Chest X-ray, AP view. Patient: 42 years old, sex M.
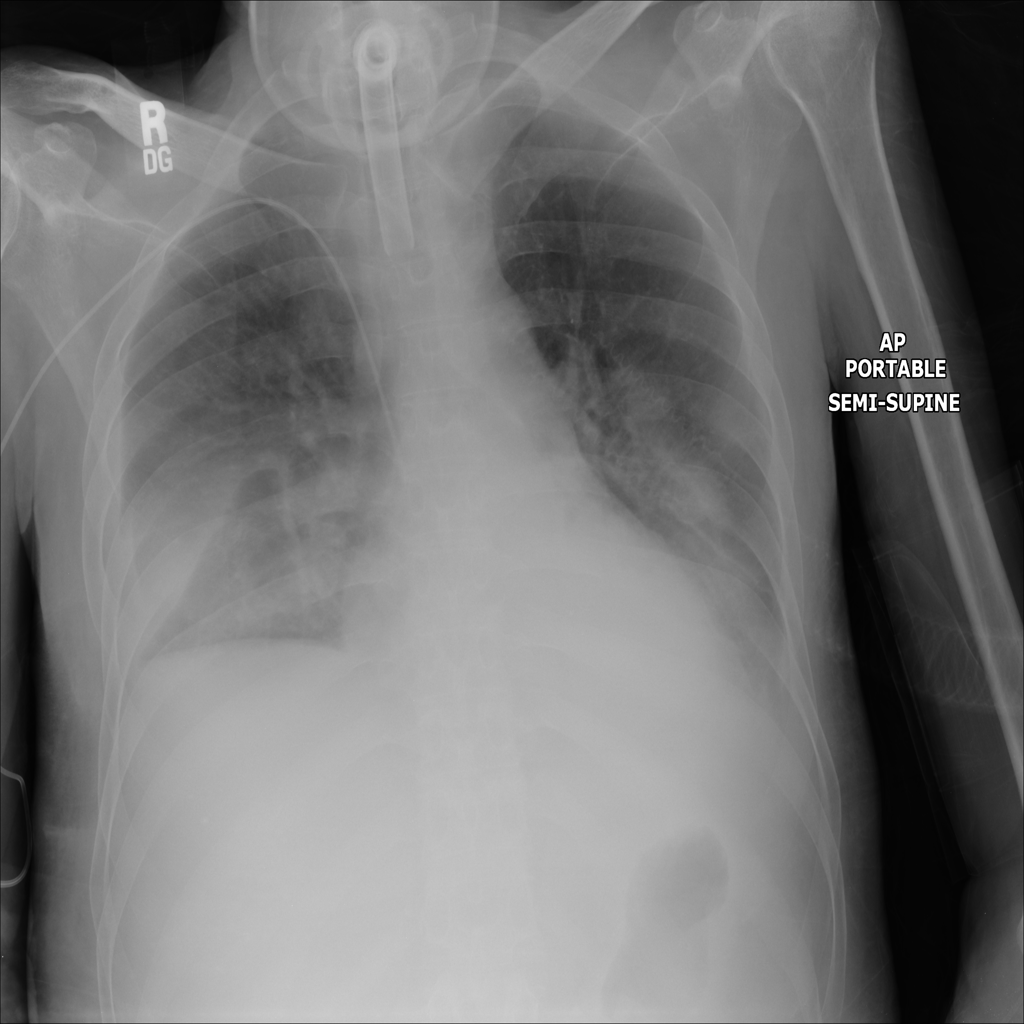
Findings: Effusion